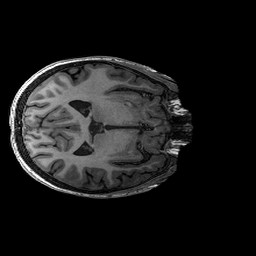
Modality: T1w
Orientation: axial
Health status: ill
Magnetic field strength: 3 T